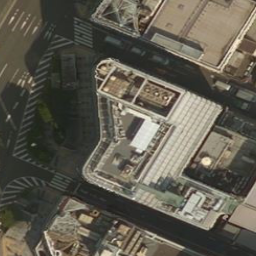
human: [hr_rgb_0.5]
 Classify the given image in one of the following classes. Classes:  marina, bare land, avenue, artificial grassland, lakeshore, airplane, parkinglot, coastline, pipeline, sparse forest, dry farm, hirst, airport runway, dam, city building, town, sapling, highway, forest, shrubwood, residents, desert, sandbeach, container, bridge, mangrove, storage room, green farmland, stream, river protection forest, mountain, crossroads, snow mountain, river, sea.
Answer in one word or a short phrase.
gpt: city building